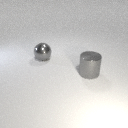
large gray metal sphere behind large gray metal cylinder